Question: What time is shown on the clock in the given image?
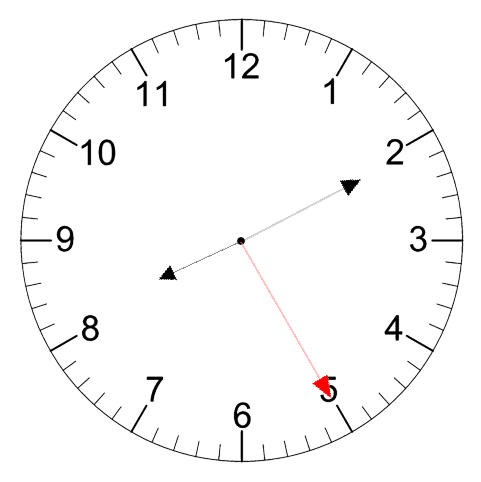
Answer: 08:10:25